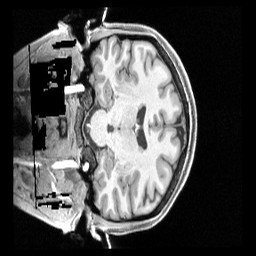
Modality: T1w
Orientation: coronal
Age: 29
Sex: female
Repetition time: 2.4 s
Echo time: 0.00222 s